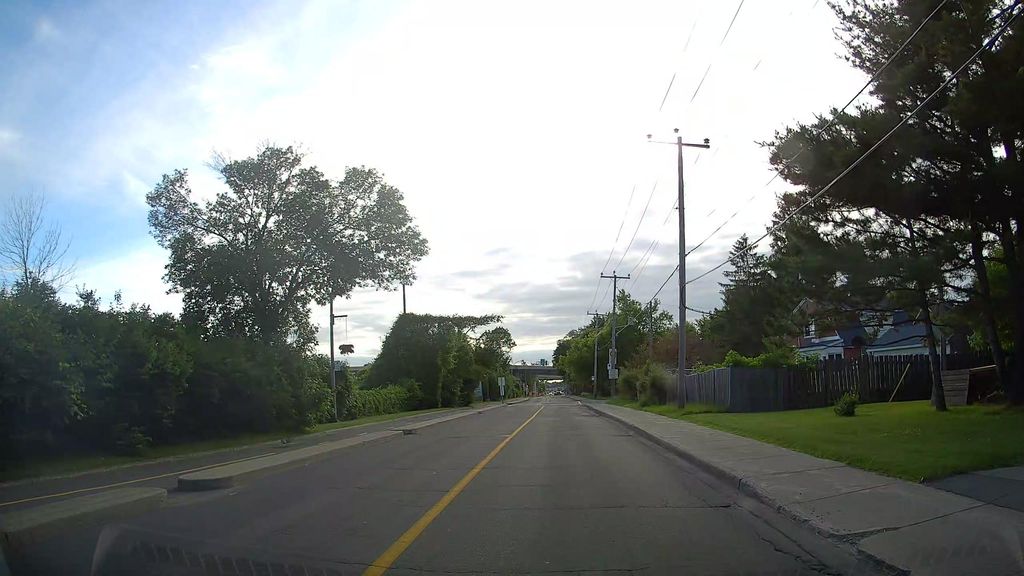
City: montreal